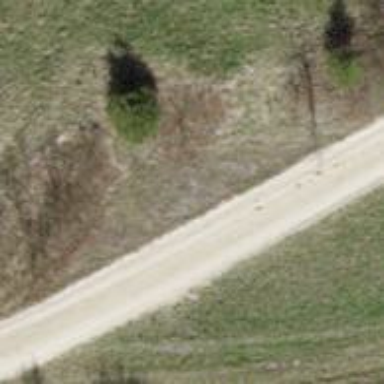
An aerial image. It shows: Gravel track.